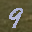
Label: 9